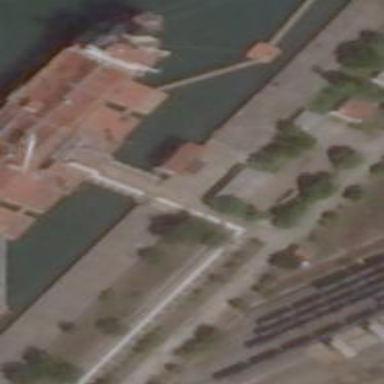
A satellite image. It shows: Dock located along the waterway.